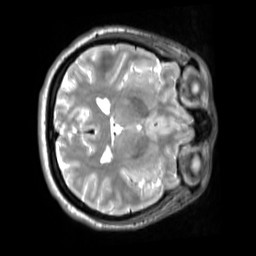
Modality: T2w
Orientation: axial
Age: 28
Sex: male
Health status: ill
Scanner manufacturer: siemens
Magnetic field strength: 3 T
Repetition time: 2.8 s
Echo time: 0.326 s